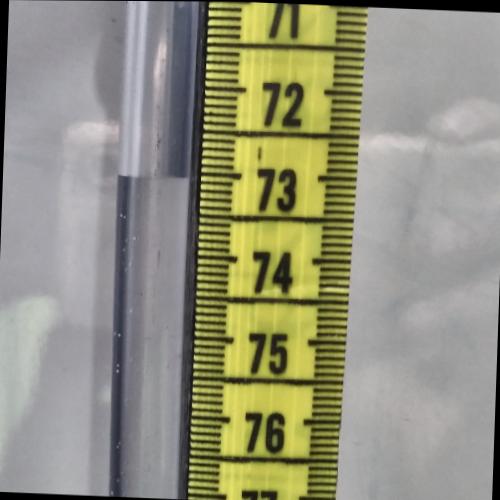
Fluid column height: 73.0 cm